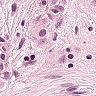
Metastatic tissue present: yes